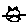
Label: cat